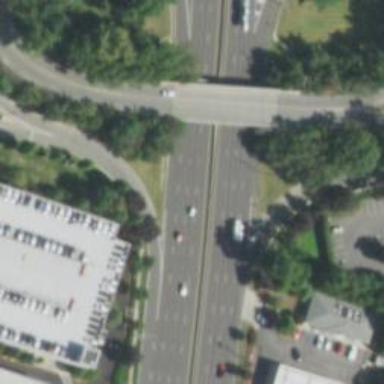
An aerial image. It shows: Trunk link highway with asphalt surface.